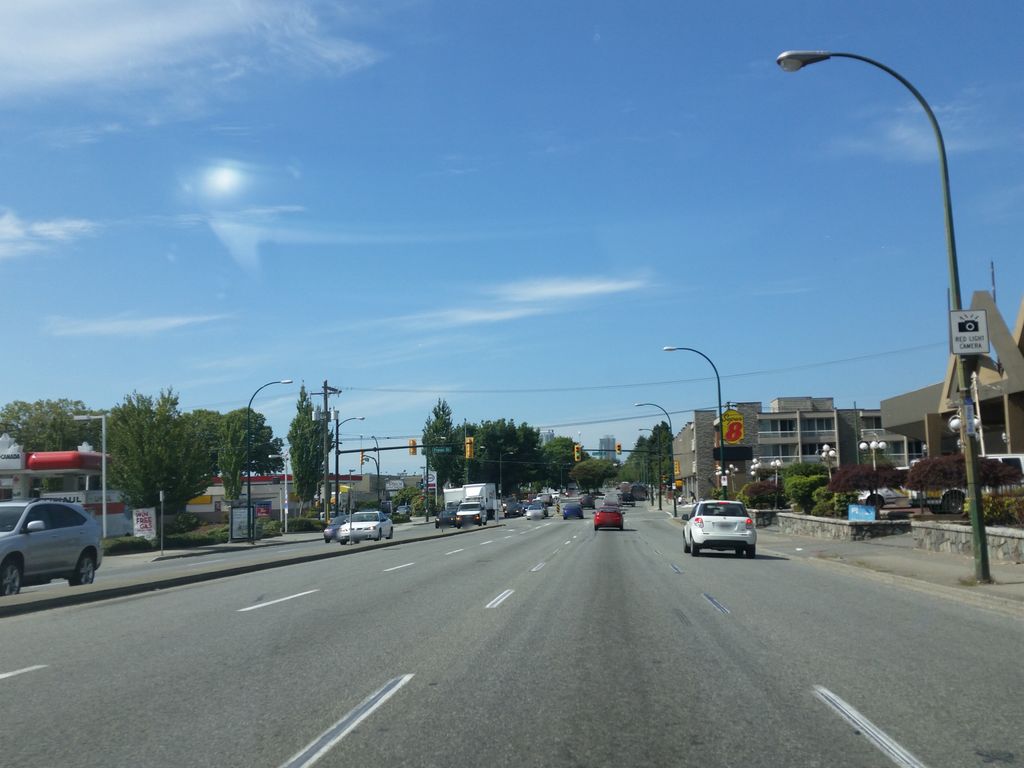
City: vancouver